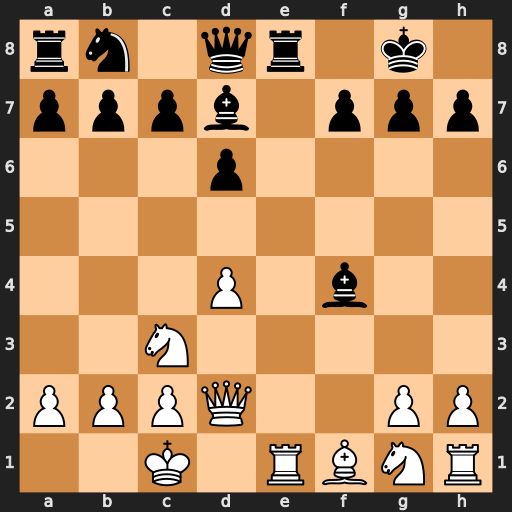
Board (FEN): rn1qr1k1/pppb1ppp/3p4/8/3P1b2/2N5/PPPQ2PP/2K1RBNR
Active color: w
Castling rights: -
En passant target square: -
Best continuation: Rxe8+ Qxe8 Qxf4